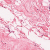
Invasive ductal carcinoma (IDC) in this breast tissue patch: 0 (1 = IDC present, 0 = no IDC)